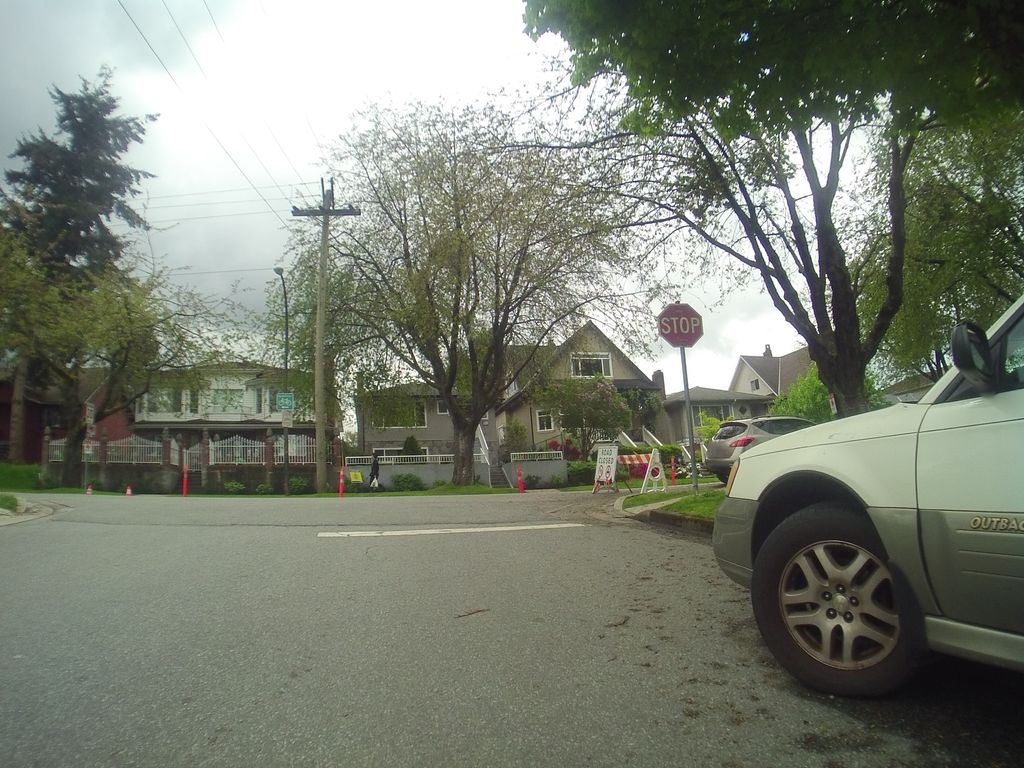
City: vancouver